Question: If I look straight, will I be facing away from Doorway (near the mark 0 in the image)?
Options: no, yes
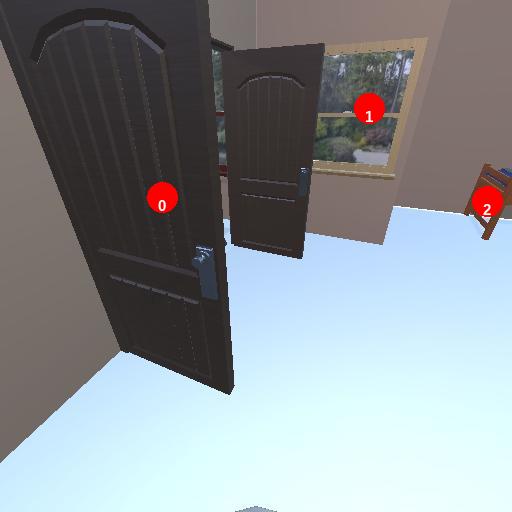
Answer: no